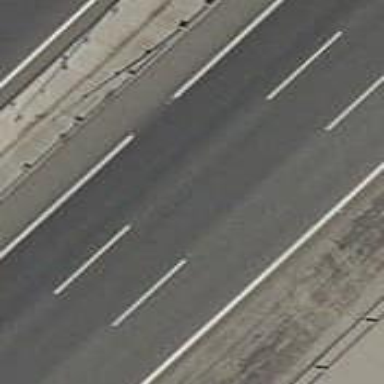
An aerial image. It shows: Paved motorway.